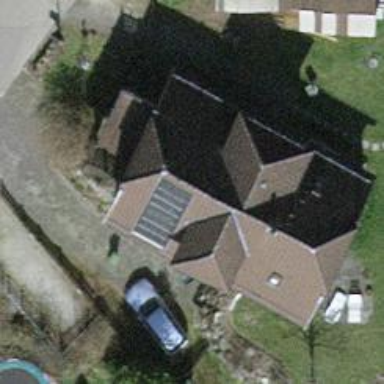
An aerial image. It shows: Detached building with half-hipped tile roof.